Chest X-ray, PA view. Patient: 66 years old, sex M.
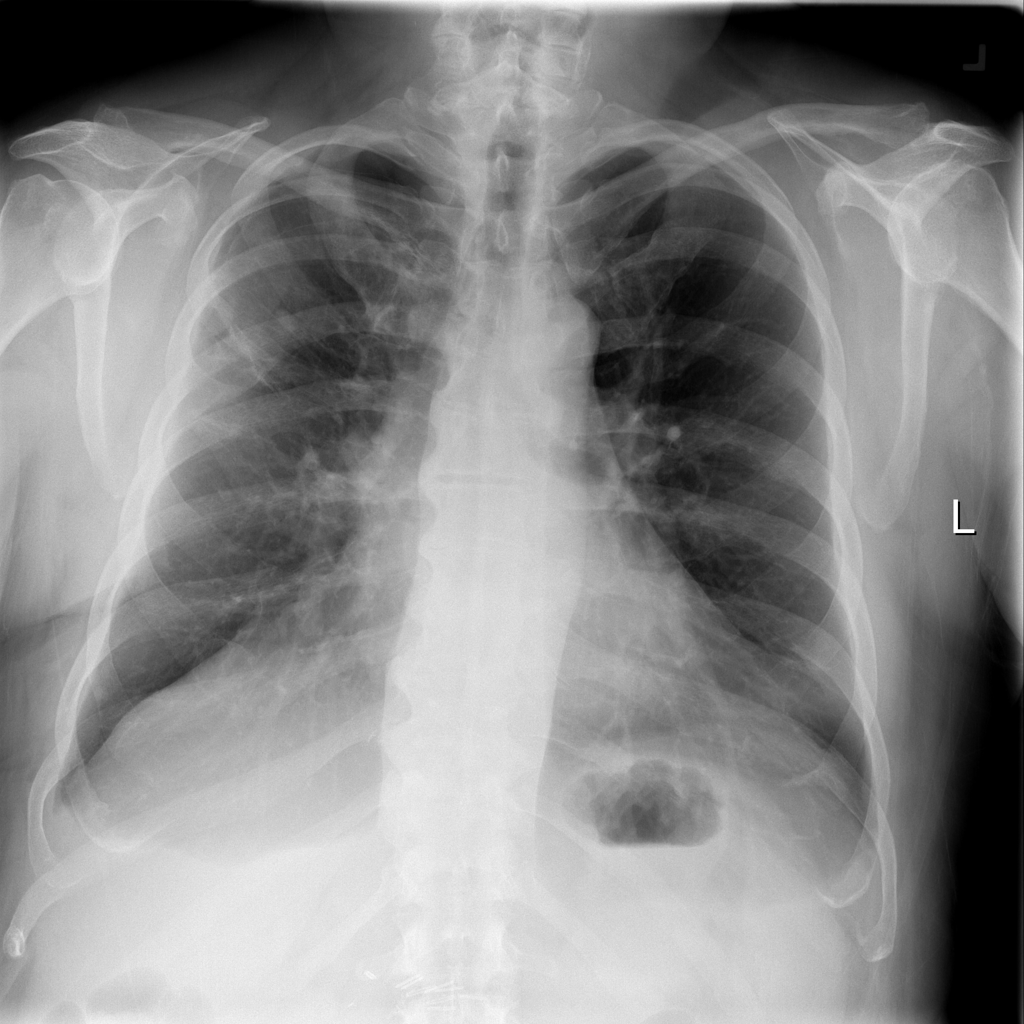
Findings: Pneumothorax